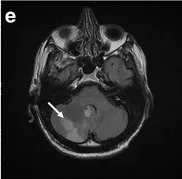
MRI of the cerebellum showing the new cerebellar infarct.
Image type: radiology (mri)